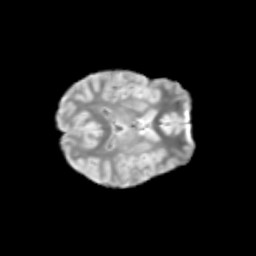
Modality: T2w
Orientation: axial
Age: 10
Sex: male
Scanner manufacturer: siemens
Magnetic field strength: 3 T
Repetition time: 3.8 s
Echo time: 0.07 s